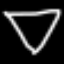
Label: diamond